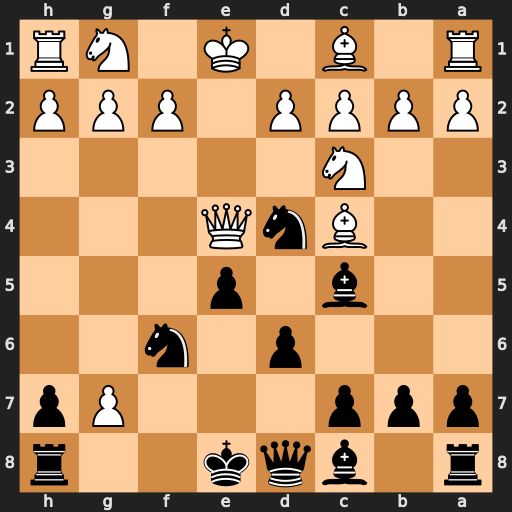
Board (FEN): r1bqk2r/ppp3Pp/3p1n2/2b1p3/2BnQ3/2N5/PPPP1PPP/R1B1K1NR
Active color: b
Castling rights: KQkq
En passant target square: -
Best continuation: Rg8 Bxg8 Nxe4